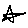
Label: star